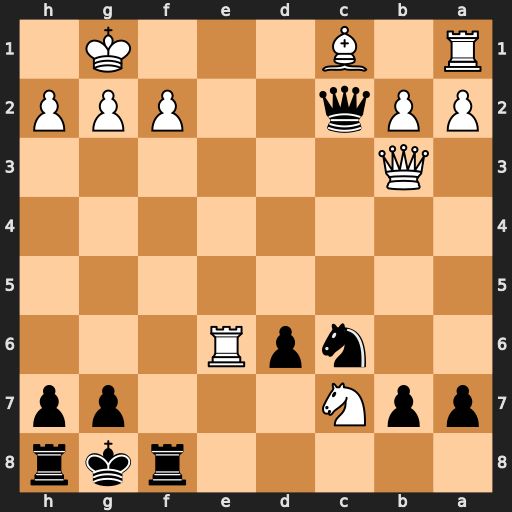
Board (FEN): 5rkr/ppN3pp/2npR3/8/8/1Q6/PPq2PPP/R1B3K1
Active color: b
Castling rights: -
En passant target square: -
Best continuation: Qxf2+ Kh1 Qf1#